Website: slack
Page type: stored-credit-cards
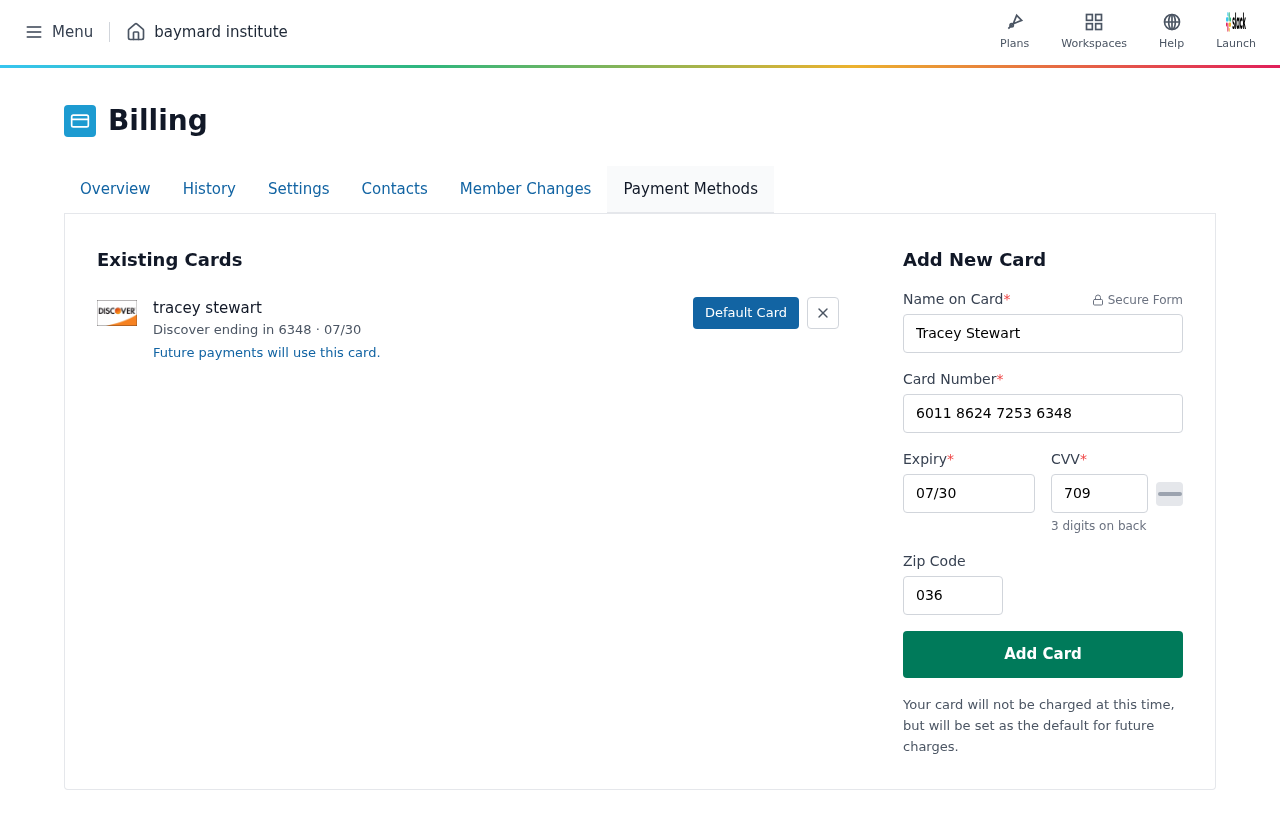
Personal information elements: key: PII_CARD_CVV
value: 709
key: PII_CARD_EXPIRY
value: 07/30
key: PII_CARD_EXPIRY_MONTH
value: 07
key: PII_CARD_EXPIRY_YEAR
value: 30
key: PII_CARD_LAST4
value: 6348
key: PII_CARD_NUMBER
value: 6011 8624 7253 6348
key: PII_CARD_TYPE
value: Discover
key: PII_FULLNAME
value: tracey stewart
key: PII_FULLNAME
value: Tracey Stewart
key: PII_POSTCODE
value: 03641